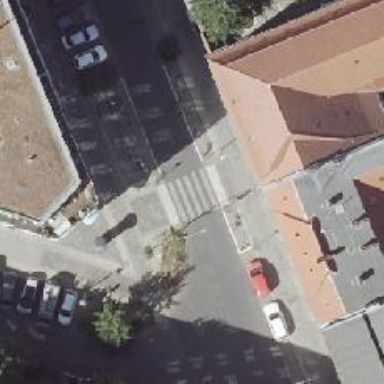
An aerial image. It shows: Marked crossing with zebra stripes and kerb extensions on both sides.